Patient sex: M
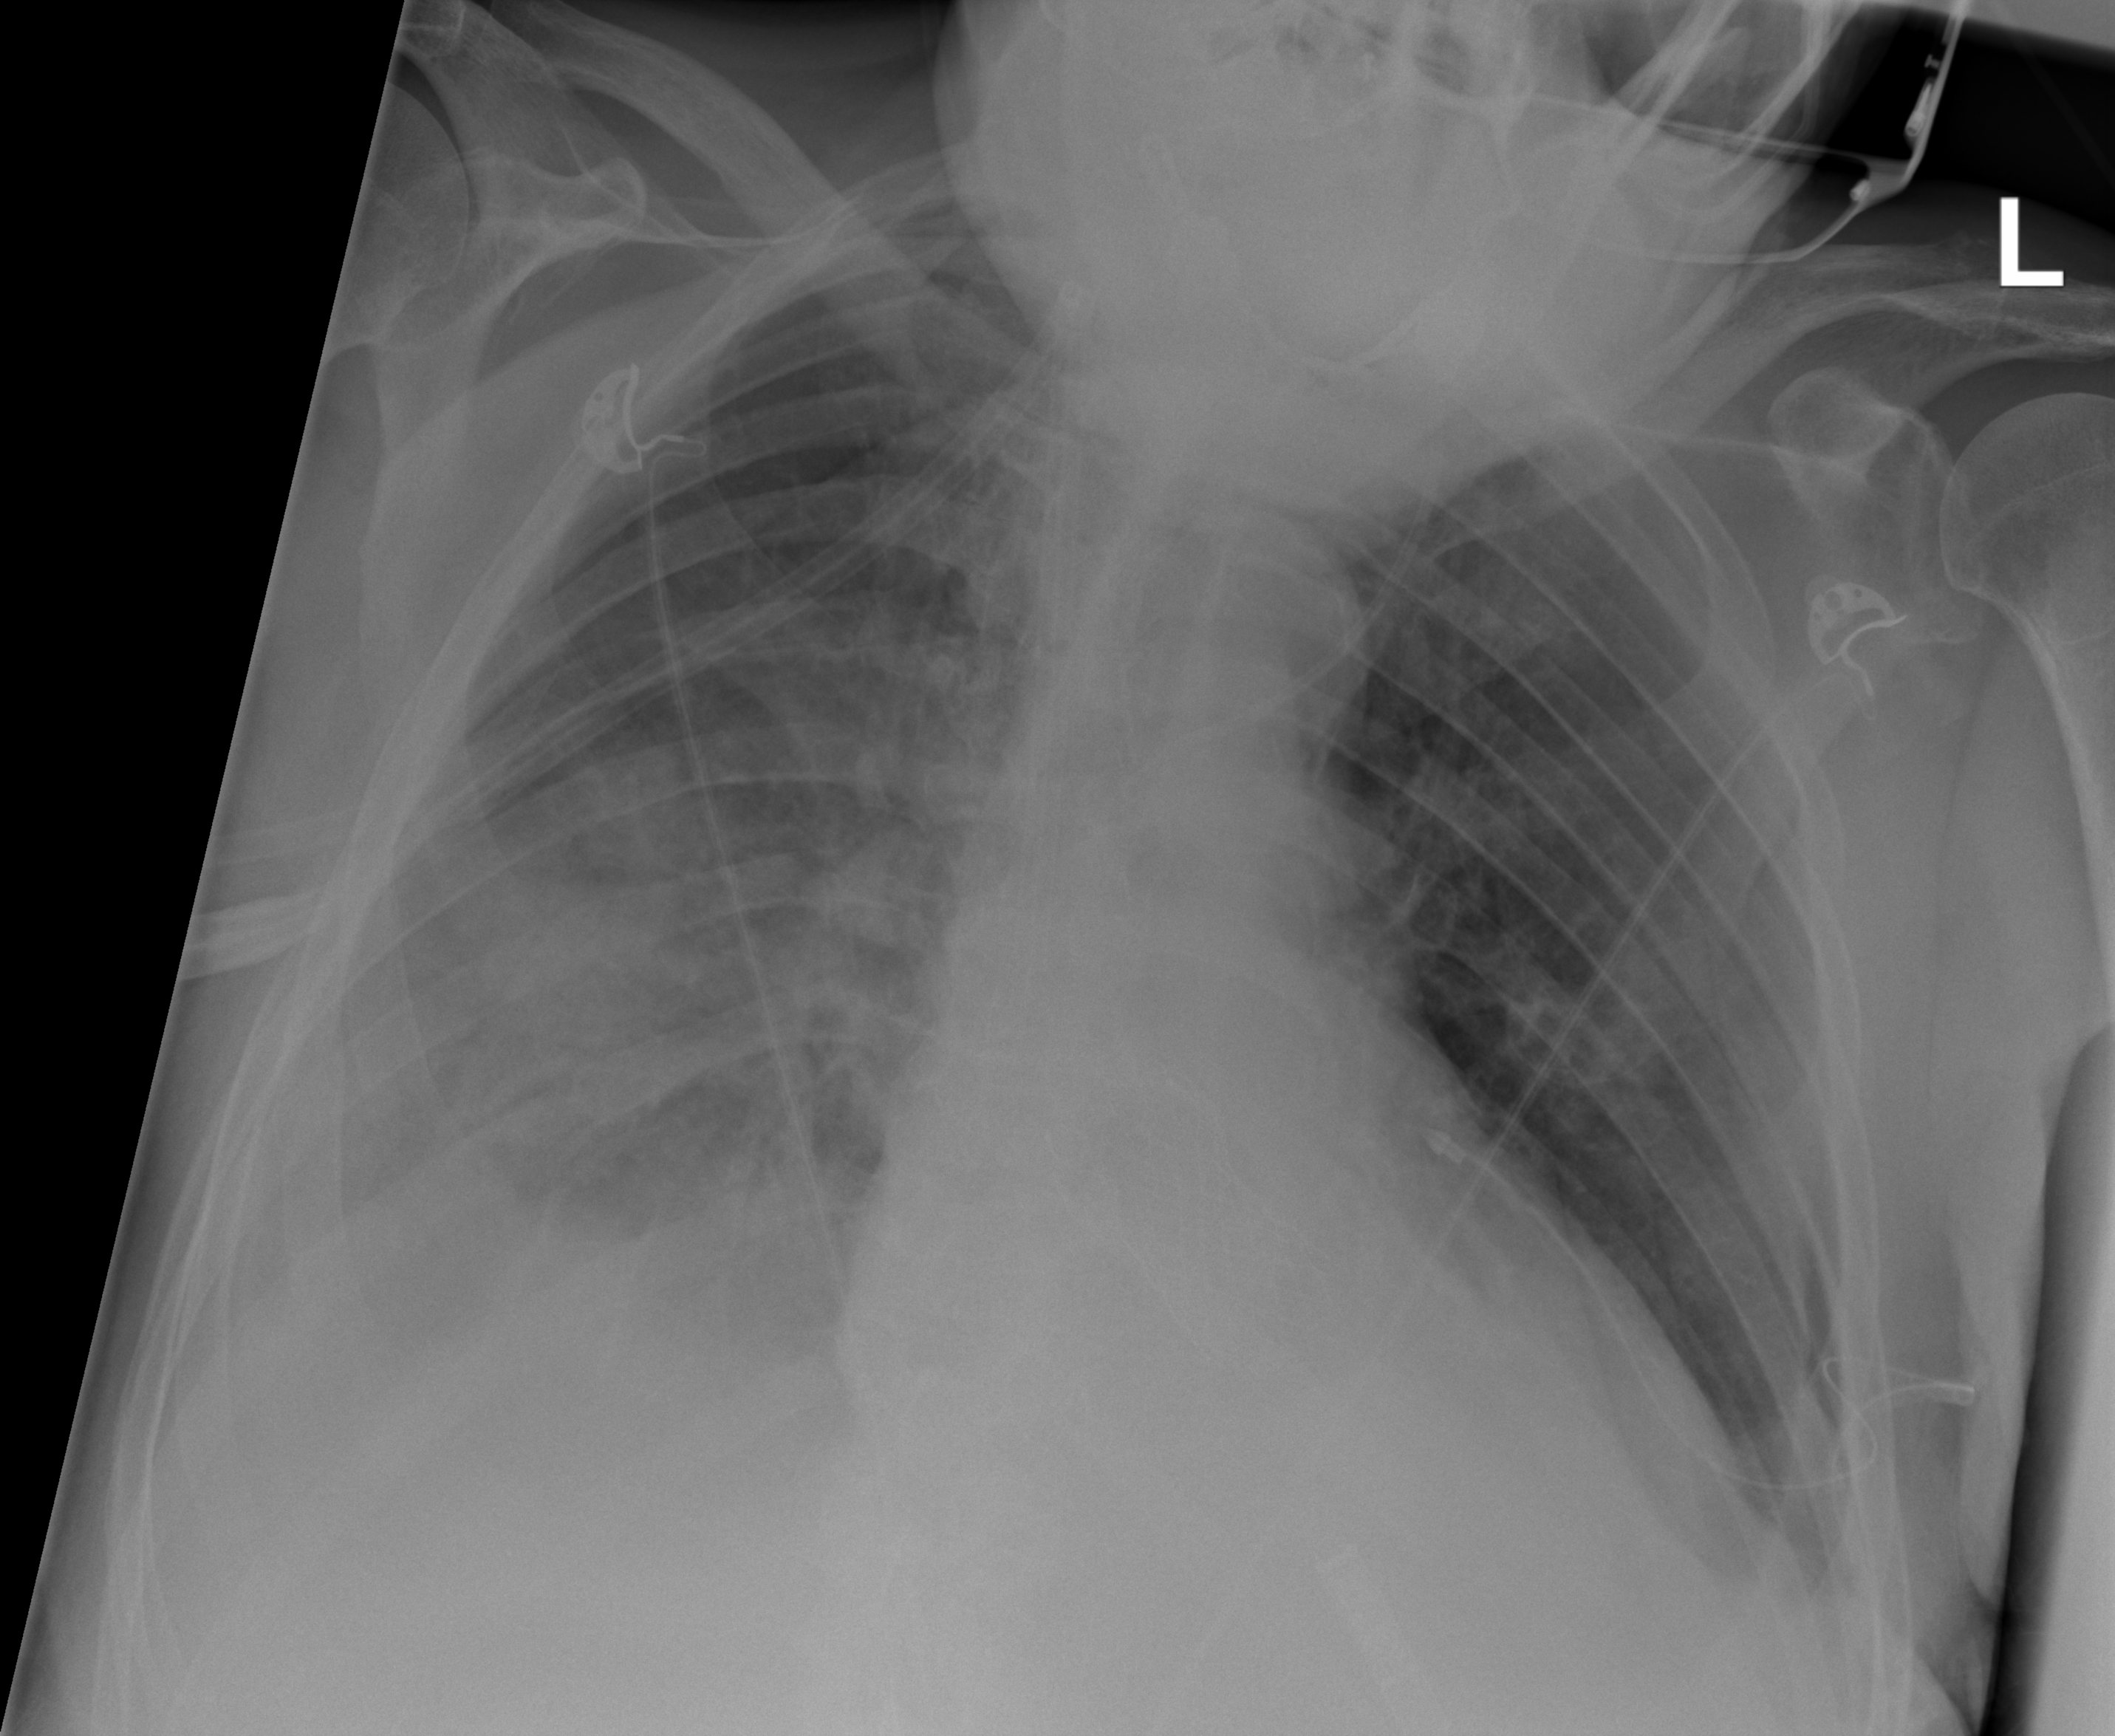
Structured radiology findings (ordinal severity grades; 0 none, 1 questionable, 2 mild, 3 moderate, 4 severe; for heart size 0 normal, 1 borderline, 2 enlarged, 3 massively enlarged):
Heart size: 2
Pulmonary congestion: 0
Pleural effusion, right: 3
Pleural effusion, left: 2
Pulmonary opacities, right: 2
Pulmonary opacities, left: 1
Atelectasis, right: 3
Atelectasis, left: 2